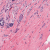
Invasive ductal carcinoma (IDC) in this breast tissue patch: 1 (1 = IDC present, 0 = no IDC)